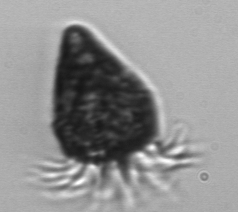
Label: Strombidium_morphotype2